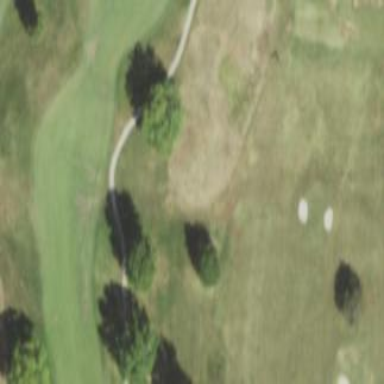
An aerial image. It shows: Golf fairway surrounded by grass.